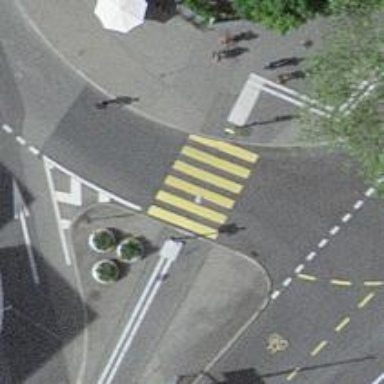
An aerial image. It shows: Kerb barrier.